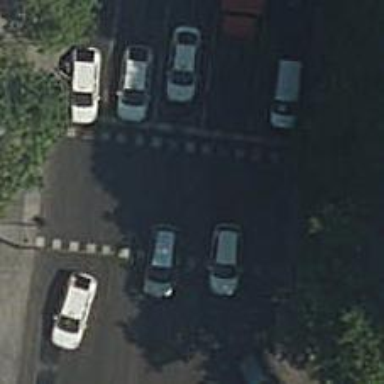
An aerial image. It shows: View of zebra crossing with traffic signals.